Field crop: tomato
Growth stage: 1
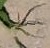
Species: cyperus